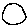
Label: circle